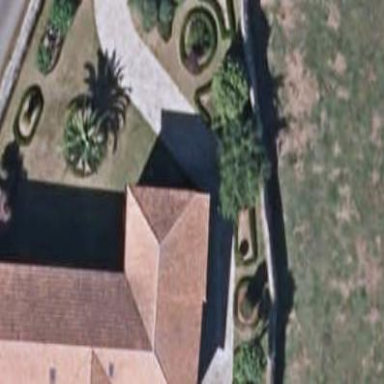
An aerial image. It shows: Garden area designated for leisure land.